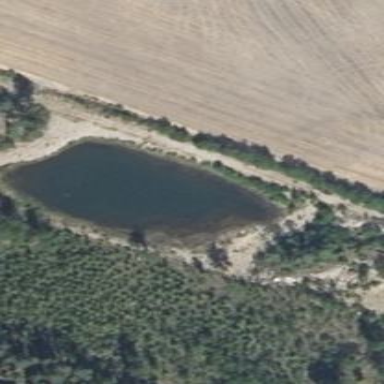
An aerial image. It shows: Serene pond surrounded by nature.